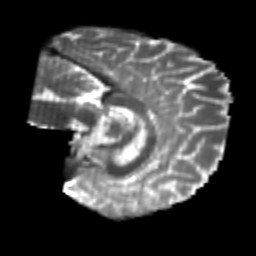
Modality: T2w
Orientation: sagittal
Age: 22
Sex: male
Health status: healthy
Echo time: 0.074 s